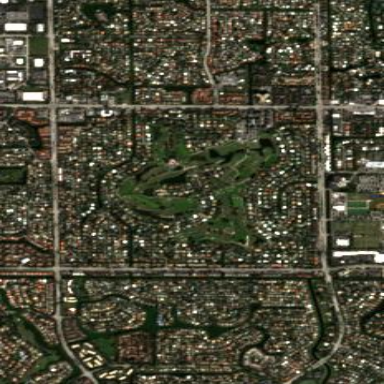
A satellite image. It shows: Golf course.